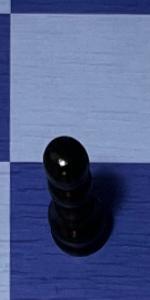
Label: Pawn_Black